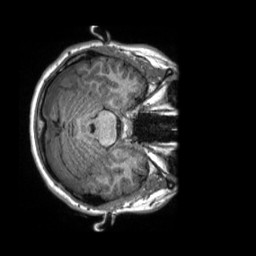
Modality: T1w
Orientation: axial
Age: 25
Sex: female
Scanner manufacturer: siemens
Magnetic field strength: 3 T
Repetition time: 2.3 s
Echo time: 0.00288 s